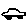
Label: car